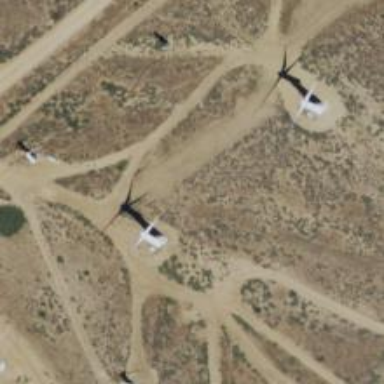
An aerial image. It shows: Wind turbine power generator.